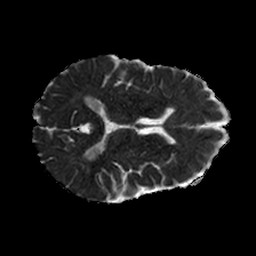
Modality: ADC
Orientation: axial
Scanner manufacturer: philips
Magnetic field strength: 1.5 T
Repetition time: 3.406 s
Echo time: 0.06922 s